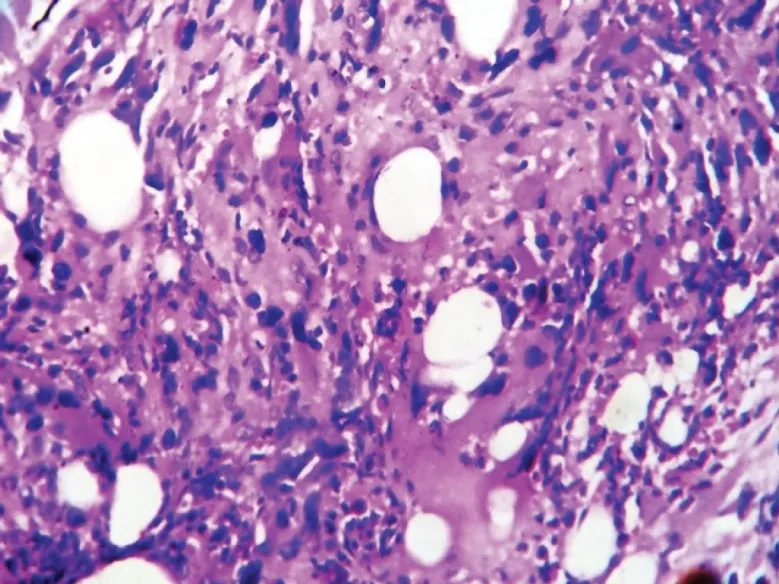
Abnormal megakaryocytes and marrow fibrosis.
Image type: pathology (h&e)